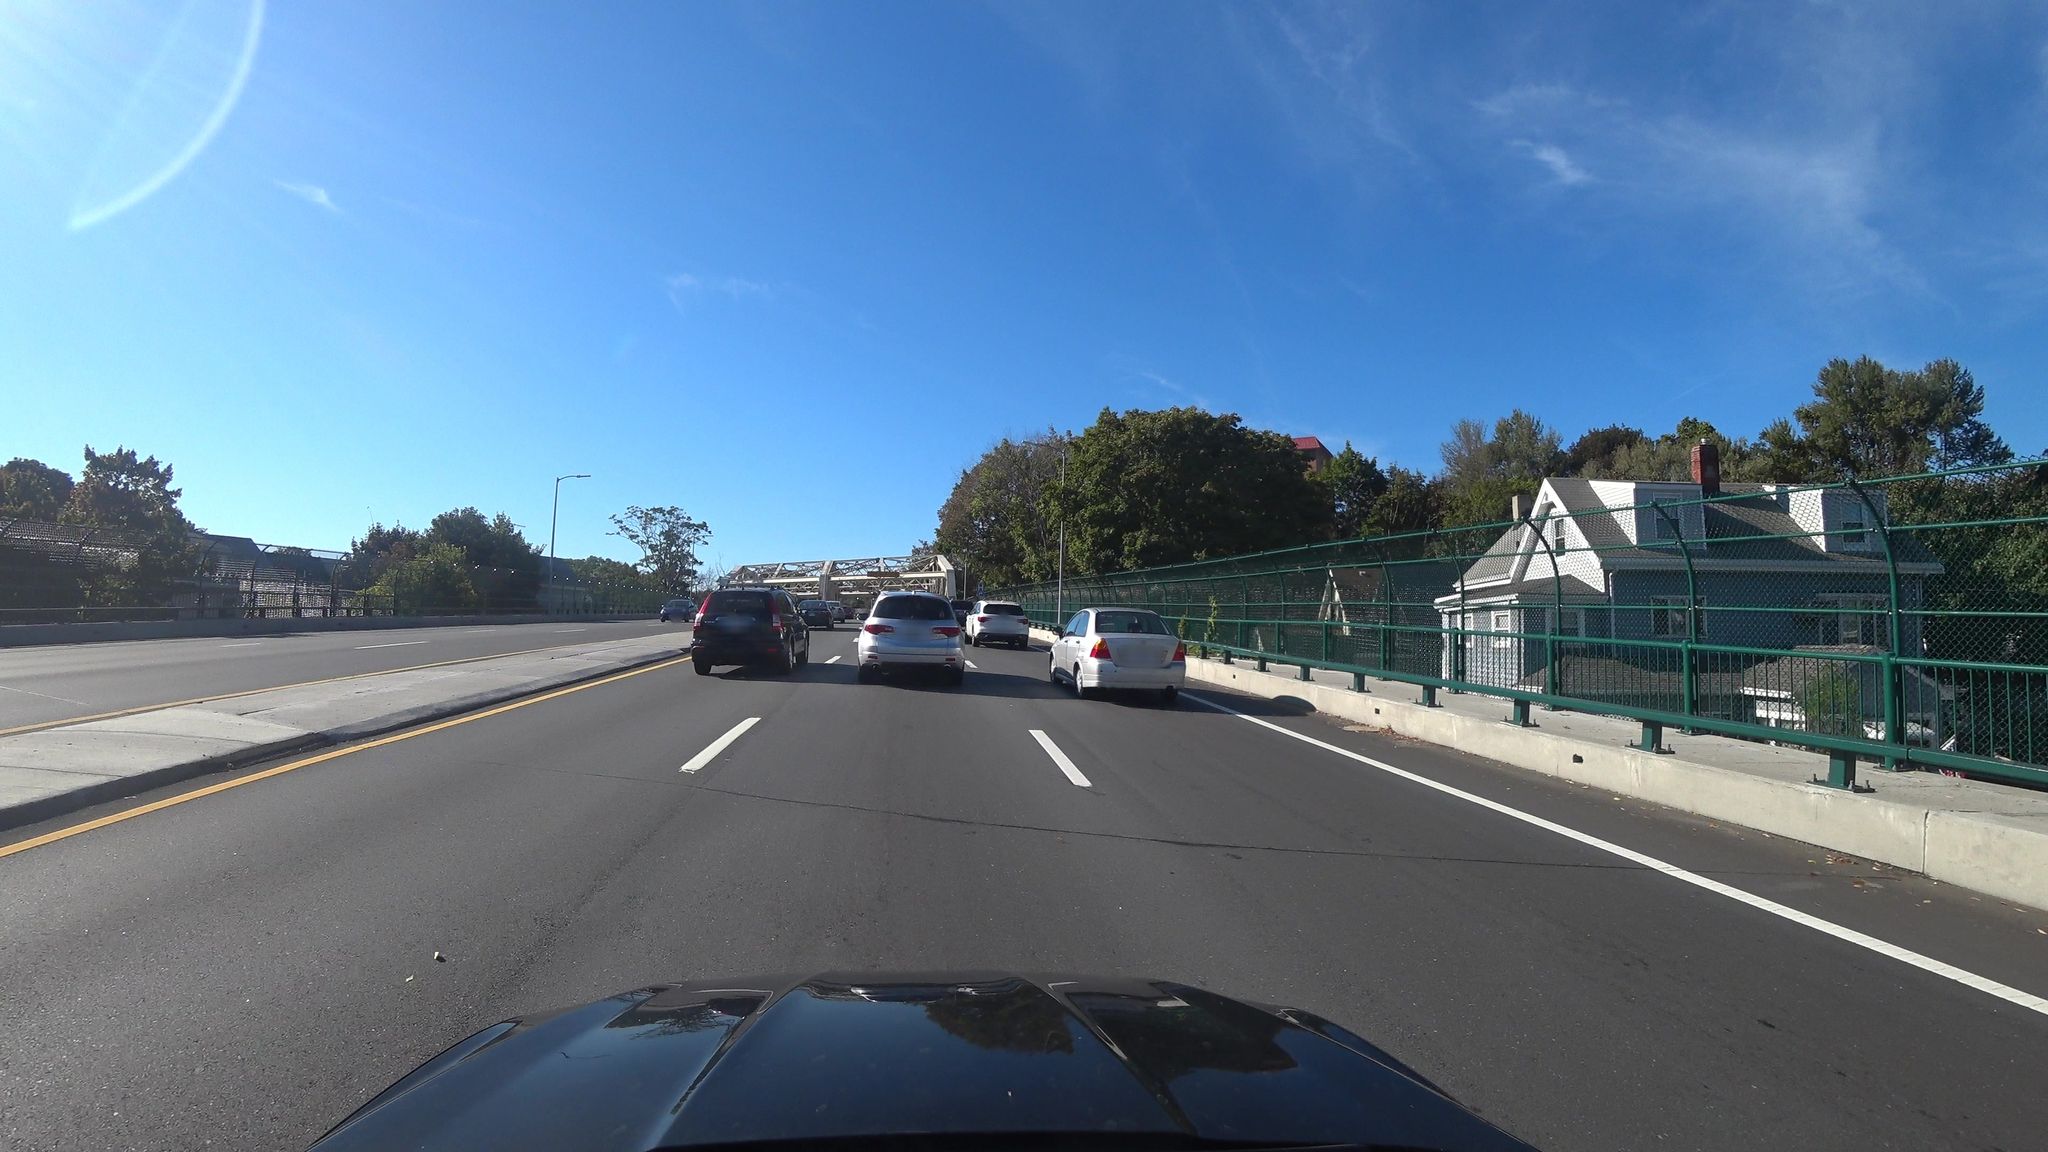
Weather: clear
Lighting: day
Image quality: good
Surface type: driving surface
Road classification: trunk
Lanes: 3
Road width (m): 45.7
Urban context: urban centre
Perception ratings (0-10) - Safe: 3.4, Lively: 3.19, Beautiful: 5.08, Boring: 4, Depressing: 2.72, Wealthy: 4.76